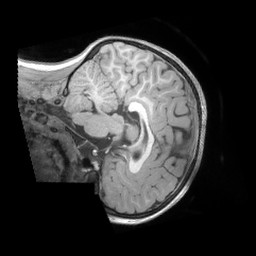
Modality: T1w
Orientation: sagittal
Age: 4
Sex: female
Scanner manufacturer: siemens
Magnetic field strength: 3 T
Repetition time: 2.53 s
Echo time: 0.00164 s